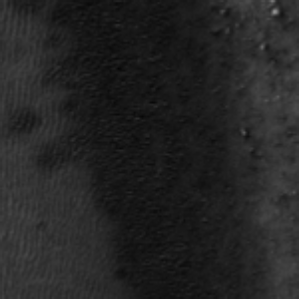
Label: frost